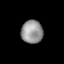
Tissue: skin
Cell type: Epithelial cells
Senescence score: 0.2453
Nuclear area (px): 486
Mean DAPI intensity: 150.241